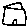
Label: house